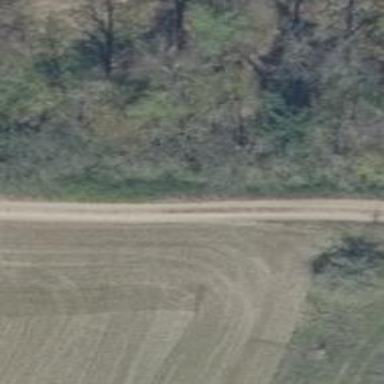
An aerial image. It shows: Sandy track road with grade3 tracktype.